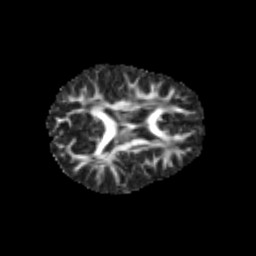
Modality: FA
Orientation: axial
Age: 6
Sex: male
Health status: healthy